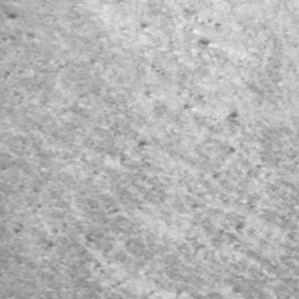
Label: frost